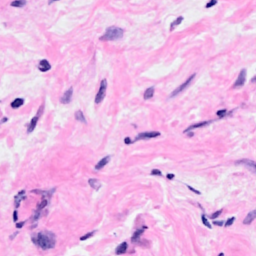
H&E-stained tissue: Breast